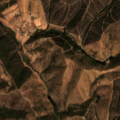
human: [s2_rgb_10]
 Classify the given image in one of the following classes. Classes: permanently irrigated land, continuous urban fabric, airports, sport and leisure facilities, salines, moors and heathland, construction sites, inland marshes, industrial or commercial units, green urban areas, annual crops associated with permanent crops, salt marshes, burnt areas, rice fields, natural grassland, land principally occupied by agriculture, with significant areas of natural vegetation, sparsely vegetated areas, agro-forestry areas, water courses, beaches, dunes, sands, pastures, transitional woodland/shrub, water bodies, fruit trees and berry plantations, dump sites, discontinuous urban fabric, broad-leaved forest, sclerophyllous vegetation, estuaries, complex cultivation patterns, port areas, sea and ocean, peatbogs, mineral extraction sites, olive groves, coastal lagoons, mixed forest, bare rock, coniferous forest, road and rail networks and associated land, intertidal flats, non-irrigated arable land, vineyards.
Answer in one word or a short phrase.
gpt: transitional woodland/shrub